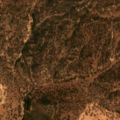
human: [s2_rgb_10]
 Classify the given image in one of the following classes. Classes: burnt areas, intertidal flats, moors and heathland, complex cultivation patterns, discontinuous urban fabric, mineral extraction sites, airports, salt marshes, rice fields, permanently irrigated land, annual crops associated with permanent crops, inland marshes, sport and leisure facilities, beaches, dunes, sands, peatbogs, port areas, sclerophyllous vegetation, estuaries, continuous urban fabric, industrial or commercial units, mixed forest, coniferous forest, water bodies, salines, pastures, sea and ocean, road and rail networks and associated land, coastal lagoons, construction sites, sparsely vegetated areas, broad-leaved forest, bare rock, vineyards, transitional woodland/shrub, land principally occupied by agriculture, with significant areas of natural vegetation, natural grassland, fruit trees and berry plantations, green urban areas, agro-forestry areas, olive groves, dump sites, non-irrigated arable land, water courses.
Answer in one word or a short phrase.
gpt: fruit trees and berry plantations, agro-forestry areas, broad-leaved forest